Interaction volume radius: 5 \u00c5
Interaction volume height: 25 \u00c5
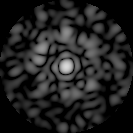
Disorder parameter: 0.7056